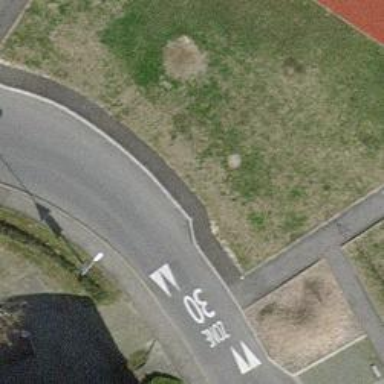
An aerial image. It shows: Asphalt sidewalk along the footway.